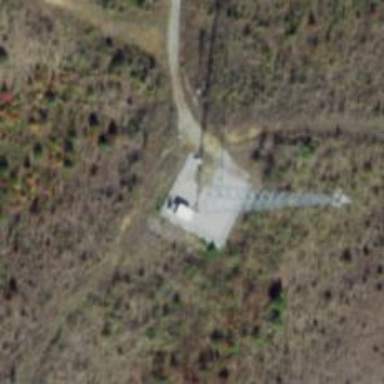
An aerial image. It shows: Communication mast tower.